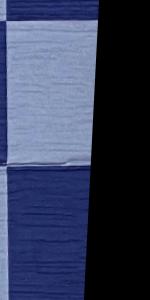
Label: Empty